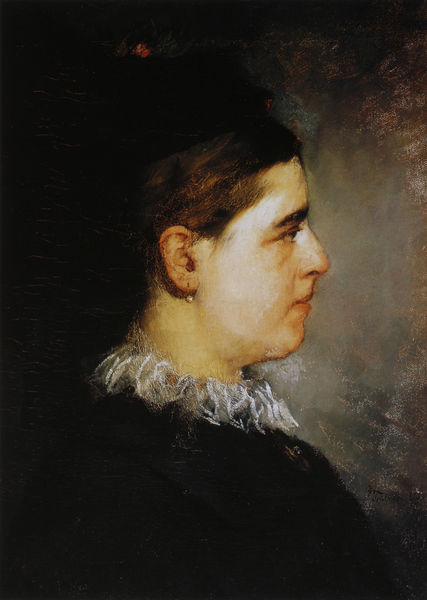
Titel: Georgine Hoffmeister
Künstler: Heinrich Wilhelm Trübner
Standort: Heidelberg
Institution: Kurpfälzisches Museum der Stadt Heidelberg
Schlagwörter: dunkel, gemälde, kopf, schatten, weiß, blume, braun, brust, frau, frisur, haar, hell, hintergrund, hut, kleid, licht, mund, nase, ohr, ohrring, pastell, profil, renoir, schmuck, schwarz, stirn, zeichnung, ölbild, blick, blüte, dame, rose, rot, haube, malerei, jacke, mütze, wand, gesicht, inkarnat, knoten, kragen, pelz, spitze, bildnis, hals, halskrause, portrait, porträt, öl, sonne, auge, gewand, haare, mantel, ohrringe, blatt, augenbrauen, brustbild, kinn, knopf, lippen, perle, perlen, rosa, seide, zart, kopfbedeckung, dutt, farbig, monochrom, ölgemälde, witwe, brauen, büste, glanz, seitenansicht, starr, atelier, goya, manet, hochgesteckt, rüschen, wange, augenbraue, ohrläppchen, wimpern, abbild, abgewandt, spange, corinth, loch, leinwand, pinsel, schmetterling, pupille, ohrmuschel, angewachsen, anhänger, augnbrauen, blickrichtung, doppelkinn, ohrloch, seitenprofil, starre, kräftig, knick, perlenohrring, kizze, pastelle, feist, llippen, 19. jahrhundert, portraitz, orantge, unschmeichelhaft